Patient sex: M
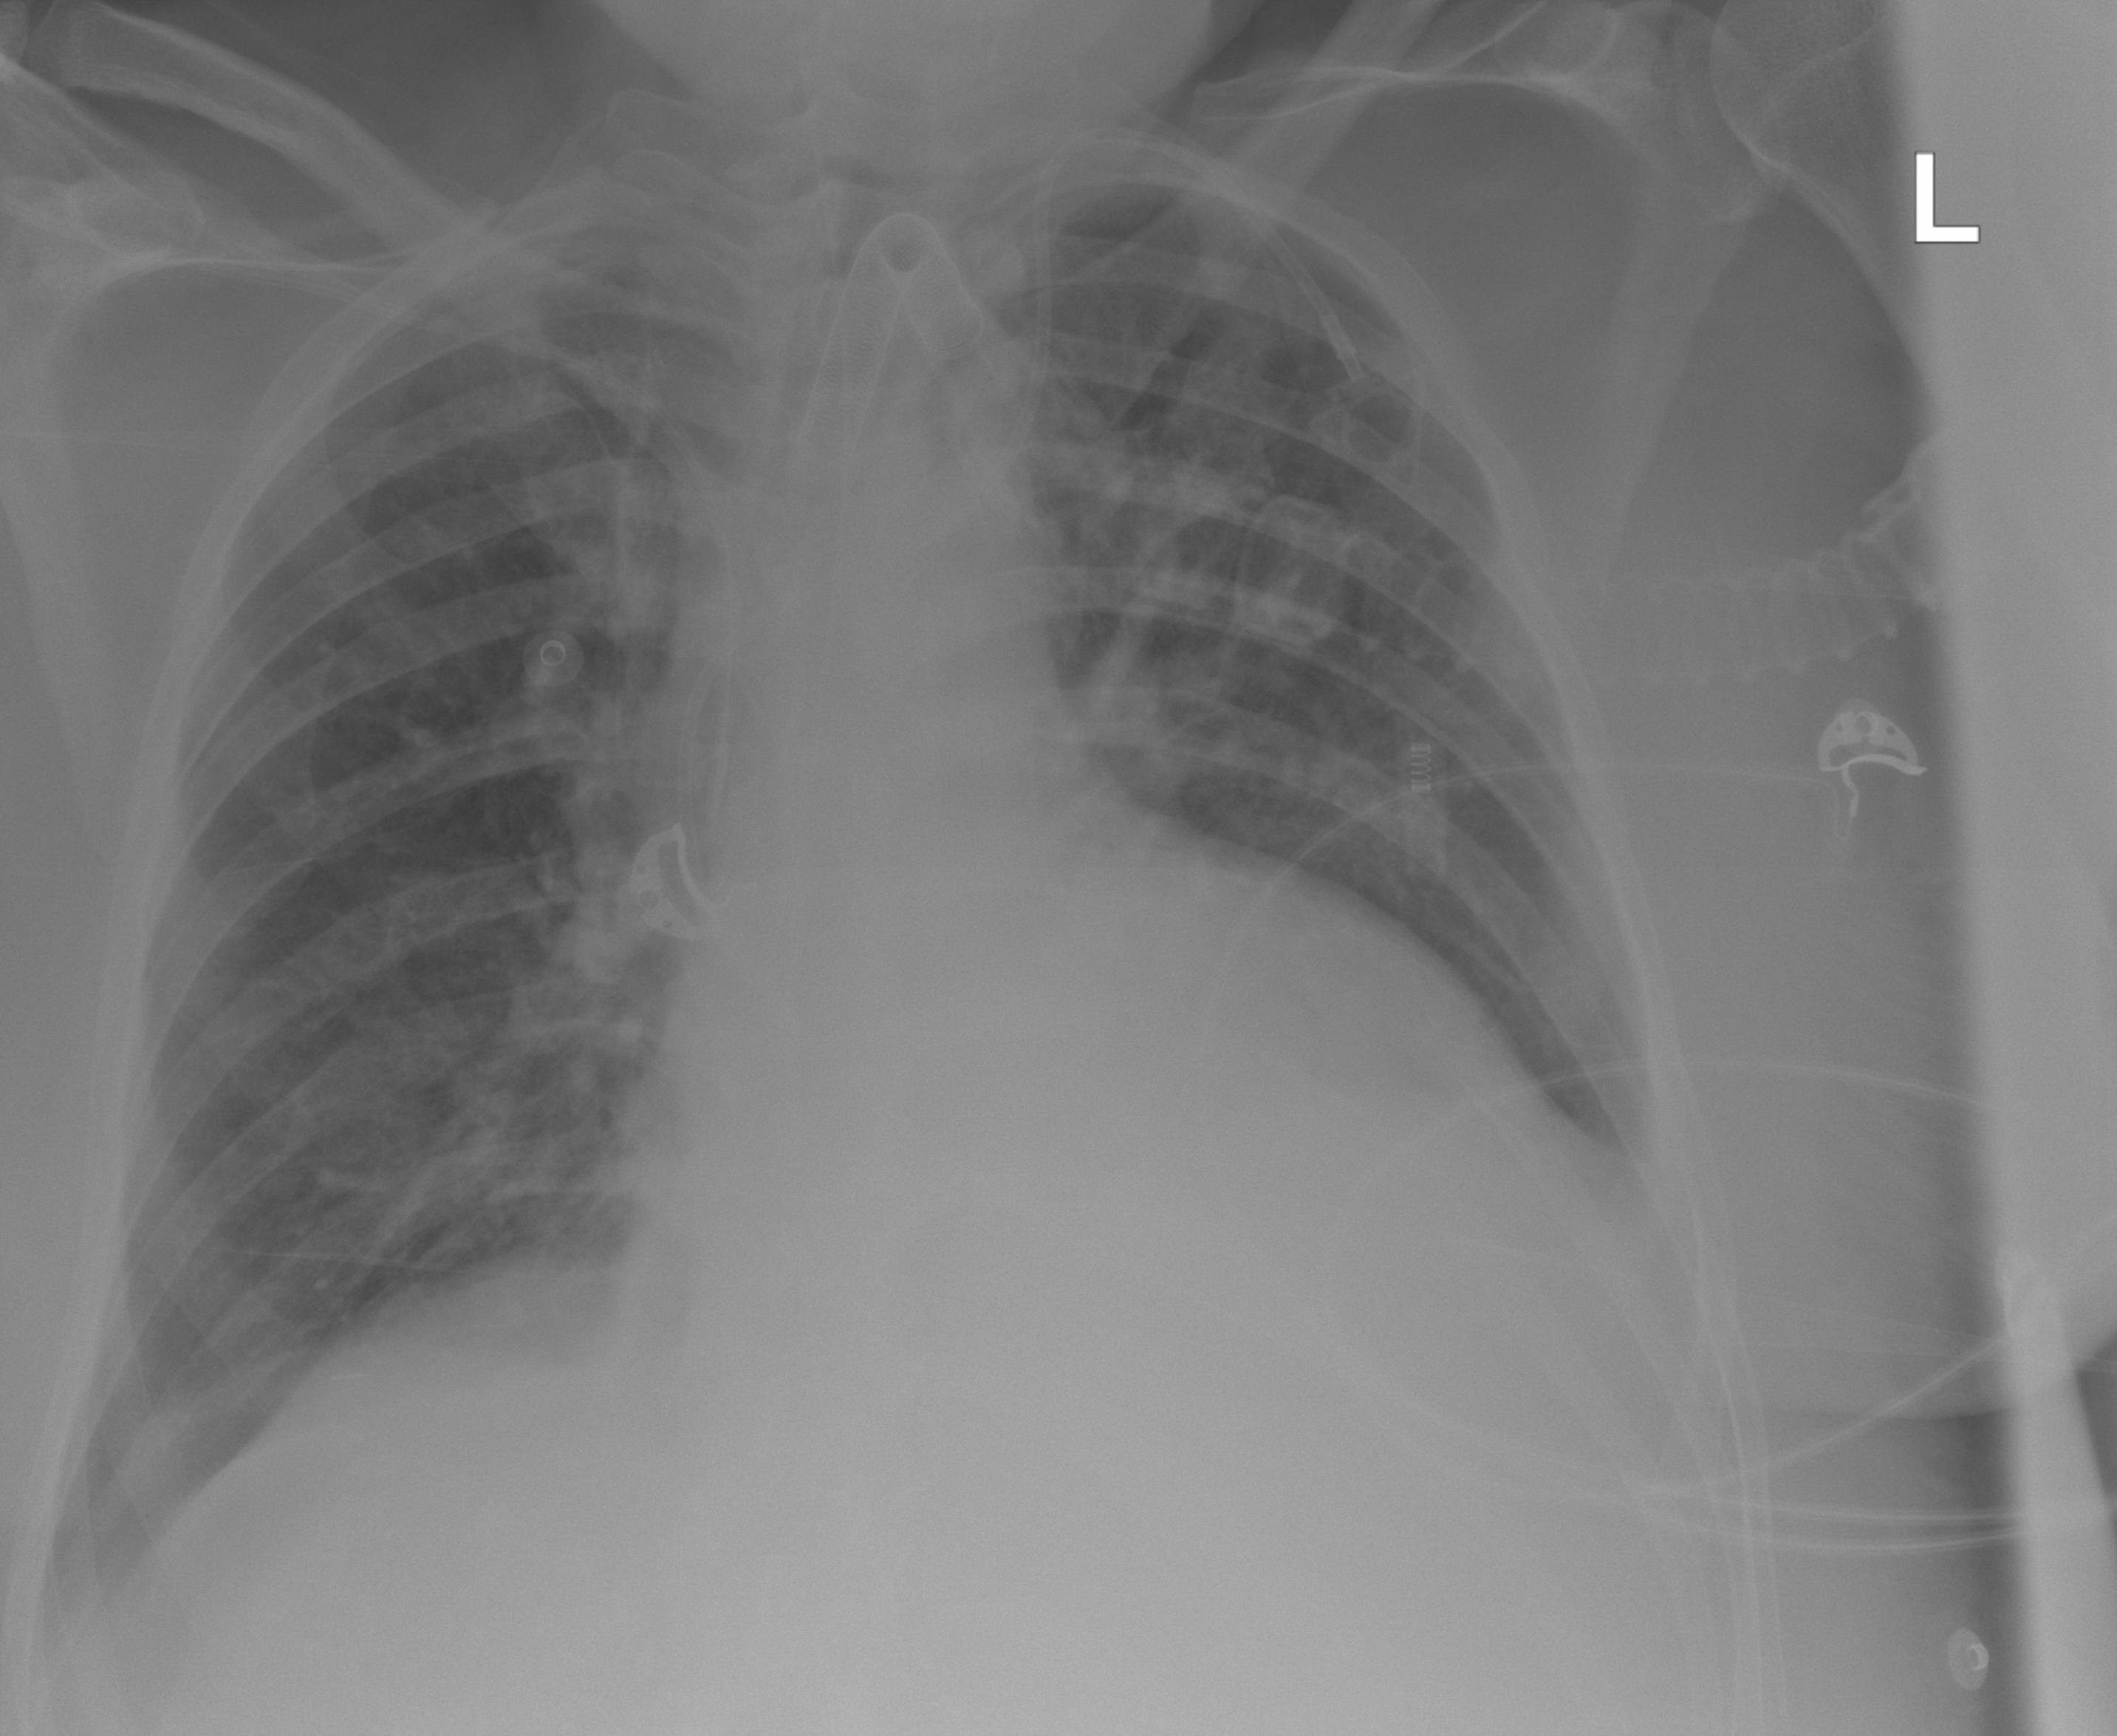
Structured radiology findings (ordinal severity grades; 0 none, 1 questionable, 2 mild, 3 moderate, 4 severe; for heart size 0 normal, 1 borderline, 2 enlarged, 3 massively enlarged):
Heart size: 2
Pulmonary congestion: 2
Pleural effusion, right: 1
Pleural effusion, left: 1
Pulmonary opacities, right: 2
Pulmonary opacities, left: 0
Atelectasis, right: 0
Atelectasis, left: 0